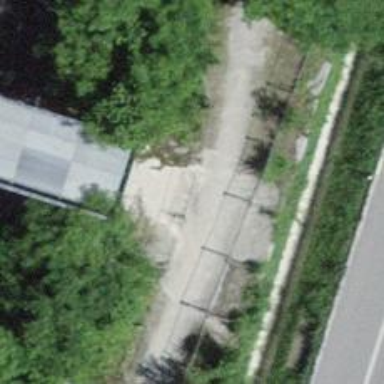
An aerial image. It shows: Concrete bridge over path.